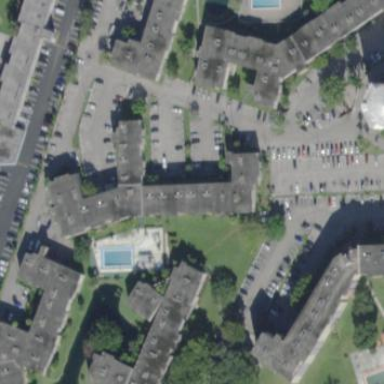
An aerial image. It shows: Image showing building with apartments.